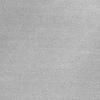
Atmospheric dust classification: dusty